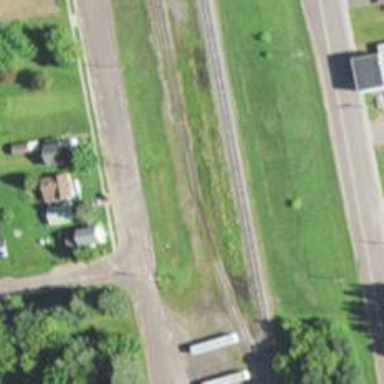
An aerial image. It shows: Railway siding with rails.